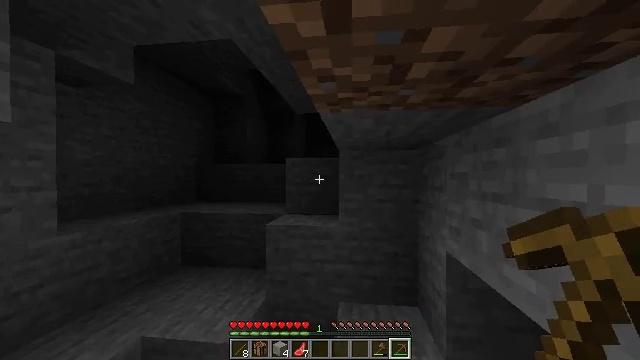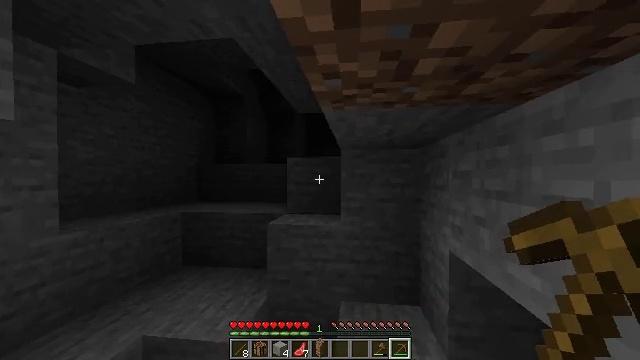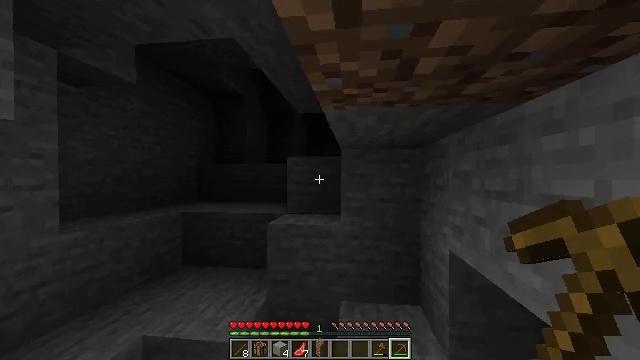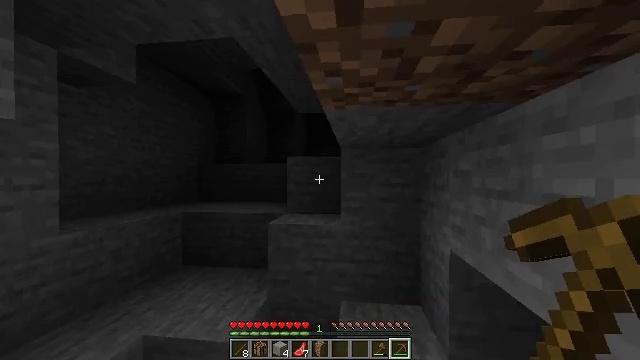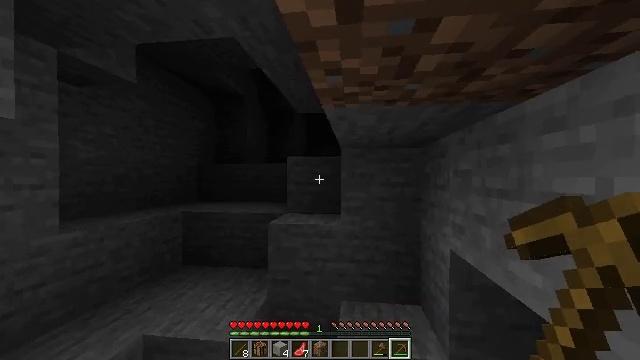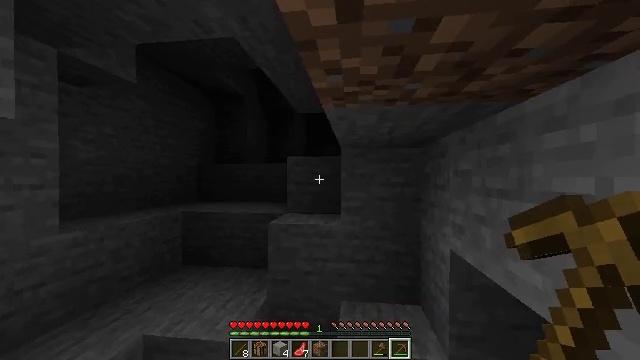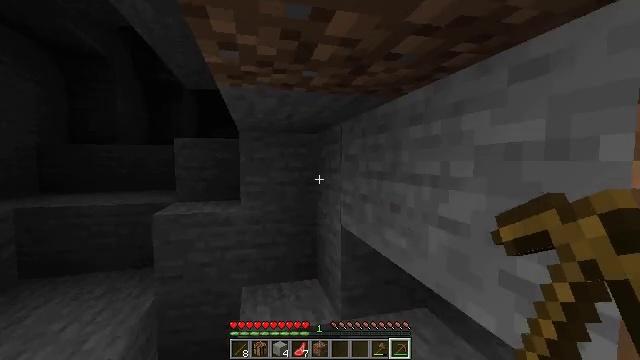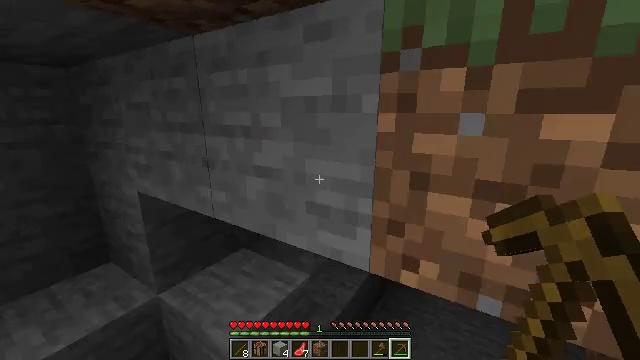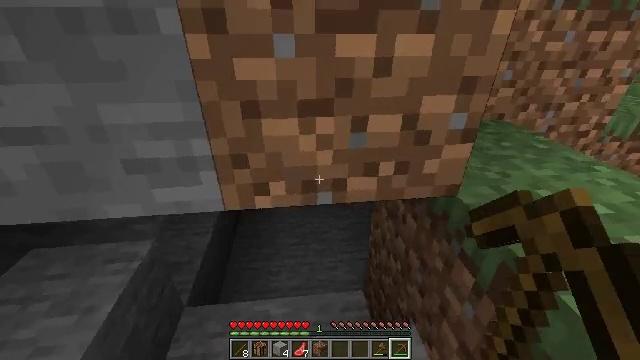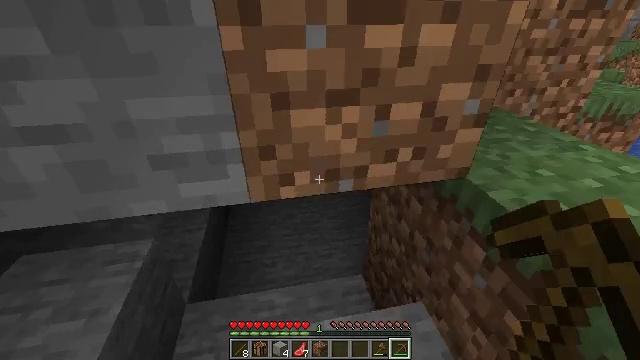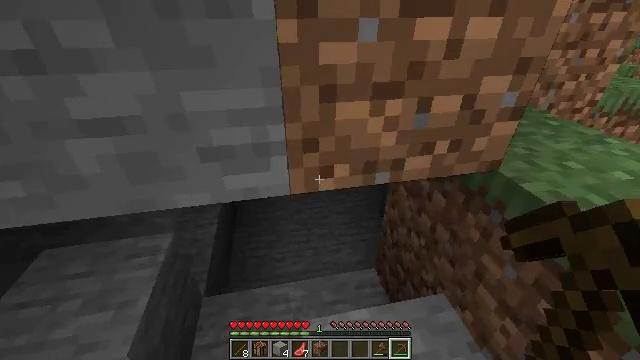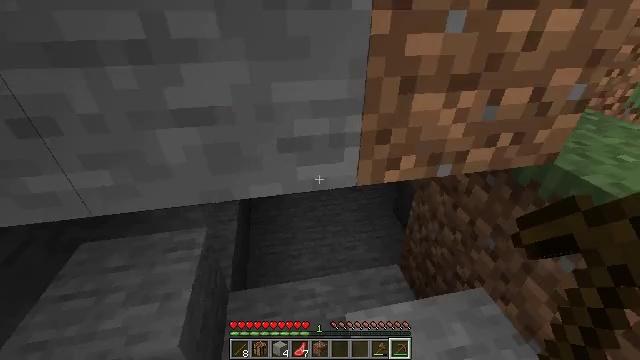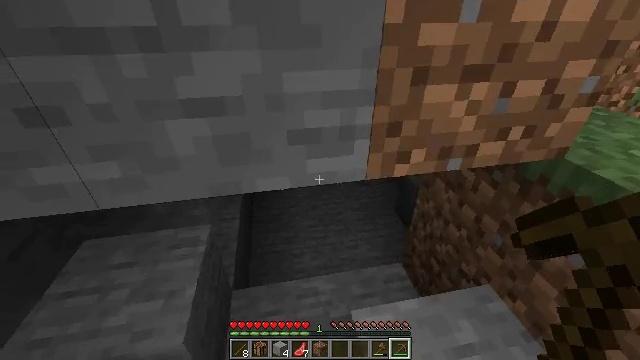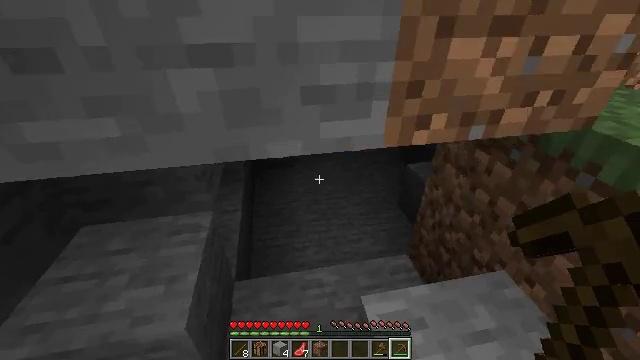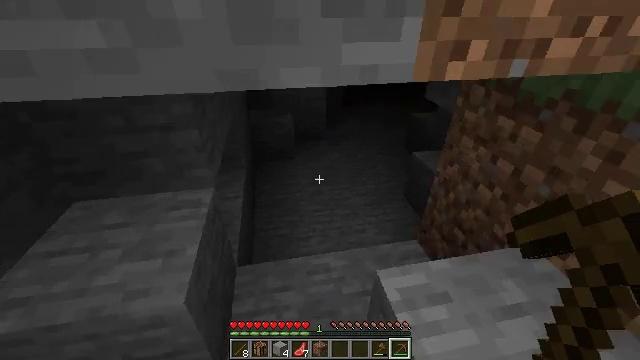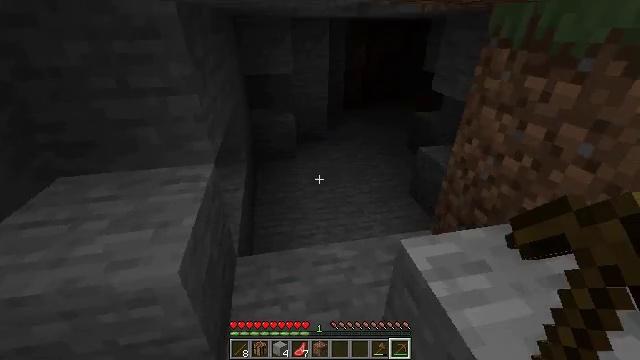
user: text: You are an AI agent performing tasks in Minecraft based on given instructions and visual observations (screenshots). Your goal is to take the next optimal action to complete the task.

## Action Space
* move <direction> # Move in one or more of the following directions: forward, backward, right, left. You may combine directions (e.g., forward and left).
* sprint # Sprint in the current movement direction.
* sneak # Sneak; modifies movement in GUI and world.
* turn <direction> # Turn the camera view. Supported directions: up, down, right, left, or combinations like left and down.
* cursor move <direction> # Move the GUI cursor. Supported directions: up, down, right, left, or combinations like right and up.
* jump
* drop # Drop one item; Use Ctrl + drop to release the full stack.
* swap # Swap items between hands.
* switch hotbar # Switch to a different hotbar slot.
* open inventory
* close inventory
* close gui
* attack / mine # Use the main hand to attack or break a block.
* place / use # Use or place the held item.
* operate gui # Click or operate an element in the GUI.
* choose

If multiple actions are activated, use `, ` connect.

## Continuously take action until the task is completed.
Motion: motion action
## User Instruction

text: Harvest grass block to clear the area.
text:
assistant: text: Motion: no_op
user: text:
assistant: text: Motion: no_op
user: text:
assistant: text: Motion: no_op
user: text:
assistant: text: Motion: no_op
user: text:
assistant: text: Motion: no_op
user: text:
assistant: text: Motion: turn right and down
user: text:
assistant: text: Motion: move left, turn right and down
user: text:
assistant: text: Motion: move left, turn right and down
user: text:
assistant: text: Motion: move left, turn right and down
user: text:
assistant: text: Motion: move left
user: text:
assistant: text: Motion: no_op
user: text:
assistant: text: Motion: no_op
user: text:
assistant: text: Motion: move left
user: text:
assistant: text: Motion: move left
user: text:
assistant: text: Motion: move left, turn up
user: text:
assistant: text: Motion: turn right and up
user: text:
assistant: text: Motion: turn right and up
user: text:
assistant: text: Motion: turn right and up
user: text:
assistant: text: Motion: turn right and up
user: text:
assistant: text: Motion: turn up
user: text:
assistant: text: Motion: turn up
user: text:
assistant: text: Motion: no_op
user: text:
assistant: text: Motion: no_op
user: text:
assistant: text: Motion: no_op
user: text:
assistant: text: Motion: no_op
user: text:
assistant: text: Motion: no_op
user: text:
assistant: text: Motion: move left
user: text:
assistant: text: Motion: move forward and move left
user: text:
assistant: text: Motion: move forward and move left
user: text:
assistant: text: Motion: move forward, turn right and up